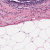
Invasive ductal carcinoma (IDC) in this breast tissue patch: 0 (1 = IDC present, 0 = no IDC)